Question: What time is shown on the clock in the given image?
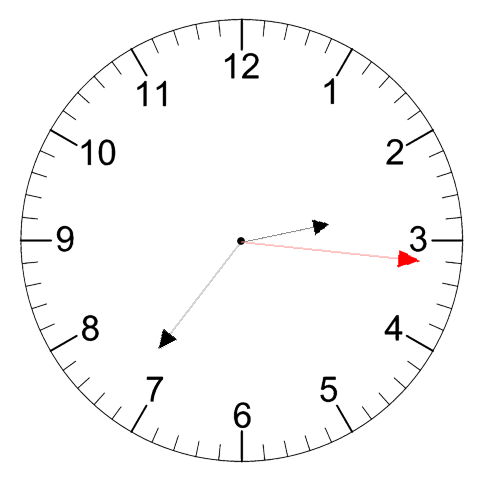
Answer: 02:36:16